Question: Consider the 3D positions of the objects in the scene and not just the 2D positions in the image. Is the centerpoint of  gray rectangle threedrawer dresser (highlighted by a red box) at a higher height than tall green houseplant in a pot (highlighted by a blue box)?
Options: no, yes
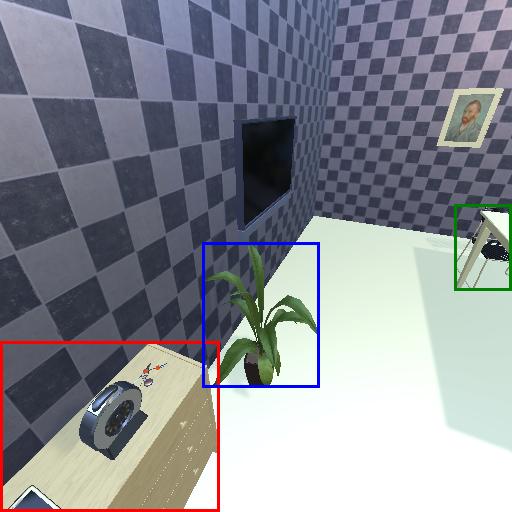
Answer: no